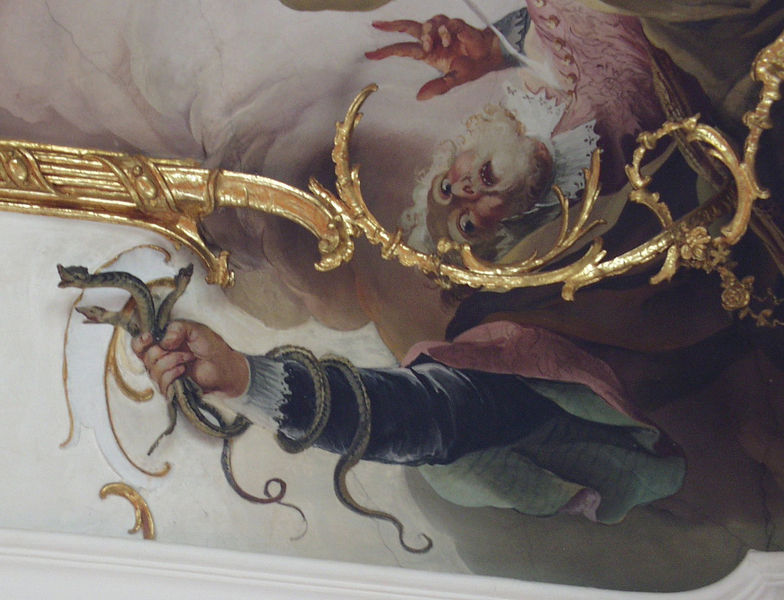
Titel: Fakultäten (Ausschnitt)
Künstler: Johann Anwander
Standort: Dillingen
Institution: Goldener Saal
Schlagwörter: blau, dunkel, gemälde, gott, hand, himmel, kampf, kopf, mann, schatten, umhang, weiß, wolken, gelb, ocker, blumen, braun, finger, frau, grau, hell, kleid, licht, mund, nase, raum, stirn, rot, schloss, tier, tiere, wolke, haube, ornament, bart, wand, arm, augen, barock, entsetzen, gesicht, halten, kragen, mensch, samt, spitze, tod, ärmel, gesten, halskrause, hände, innenraum, portrait, öl, zweige, kirche, rauch, dunkelheit, gewand, gold, haare, mantel, stoff, decke, drei, innen, girlande, locken, rokoko, rosa, perücke, schwanz, perspektive, violett, ausdruck, saal, angst, luft, dekoration, detail, glanz, dekor, verzierung, mimik, stuck, faltenwurf, rüschen, wange, foto, oben, verderben, gewölbe, düsternis, erschrecken, vergoldet, geheimnis, milch, gefahr, schwert, schrecken, strahl, schlange, beten, allegorie, staunen, ranke, verzweiflung, zähne, putz, voluten, sterben, sündenfall, hölle, leiden, toga, versuchung, fangen, fall, sturz, priester, segen, backe, medusa, schlangen, salamander, heiliger, schwänze, rokokko, deckengemälde, fresko, gips, wandbild, sünde, rangen, fresco, vergoldung, zahn, wurm, schreck, deckenmalerei, rocaille, absturz, deckenfresko, weiße haare, unheil, schmiedearbeit, ringel, gift, zierat, stuckatur, deckenbild, bestürzung, drohgebärde, geold, knöpfe lila, nattern, ringeln, rocaile, schattenw, segnender, stukkatur, zahnlos